Aerial crown-view tile of a tropical tree (Barro Colorado Island, Panama), acquired 20250217:
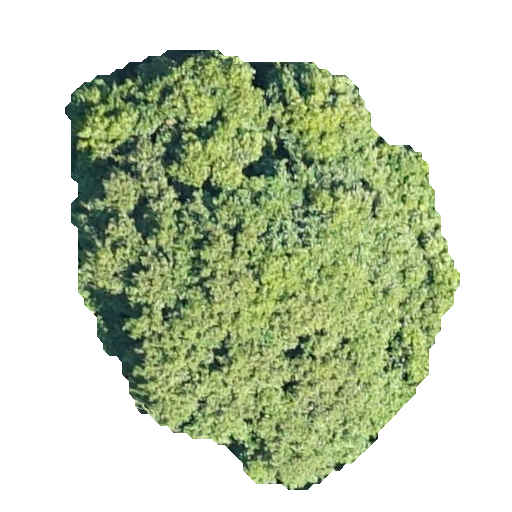
Species: Prioria copaifera
GBIF accepted scientific name: Prioria copaifera
Crown area: 184.776 m²